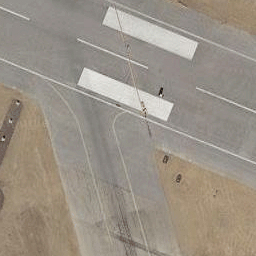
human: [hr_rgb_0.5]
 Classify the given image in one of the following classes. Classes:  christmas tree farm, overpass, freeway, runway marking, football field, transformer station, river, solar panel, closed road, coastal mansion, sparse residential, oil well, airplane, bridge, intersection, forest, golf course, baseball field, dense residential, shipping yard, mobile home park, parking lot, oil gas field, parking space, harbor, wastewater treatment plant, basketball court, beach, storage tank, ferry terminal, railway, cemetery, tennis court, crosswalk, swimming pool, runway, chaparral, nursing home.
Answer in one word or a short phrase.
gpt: runway